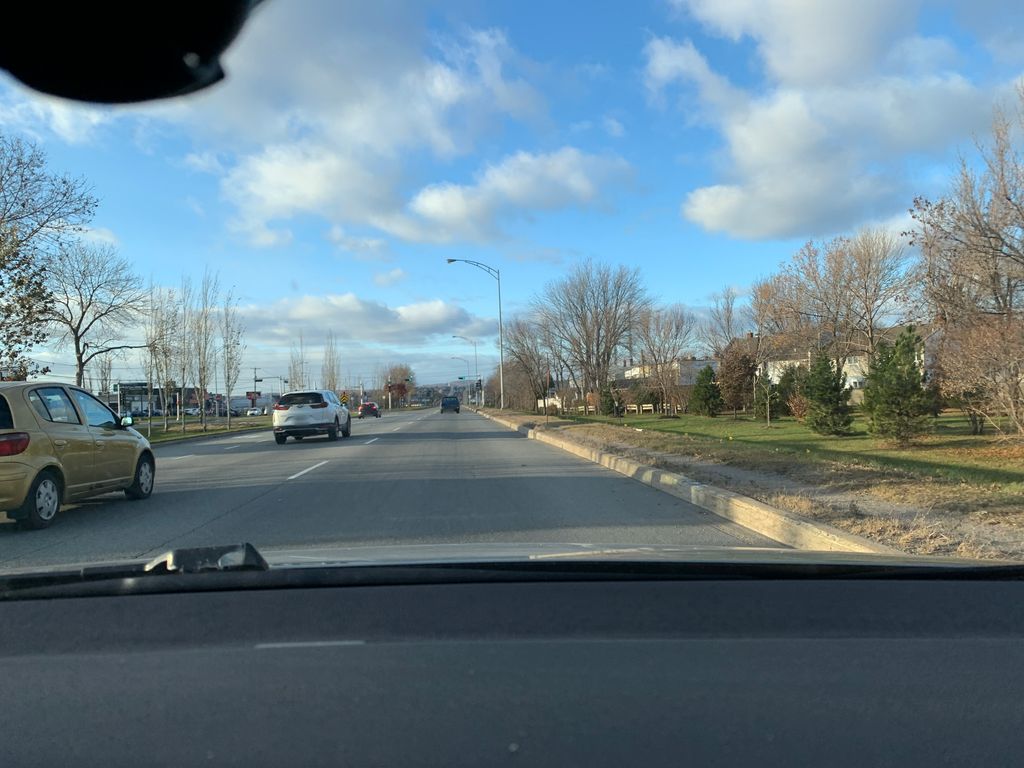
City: quebec_city